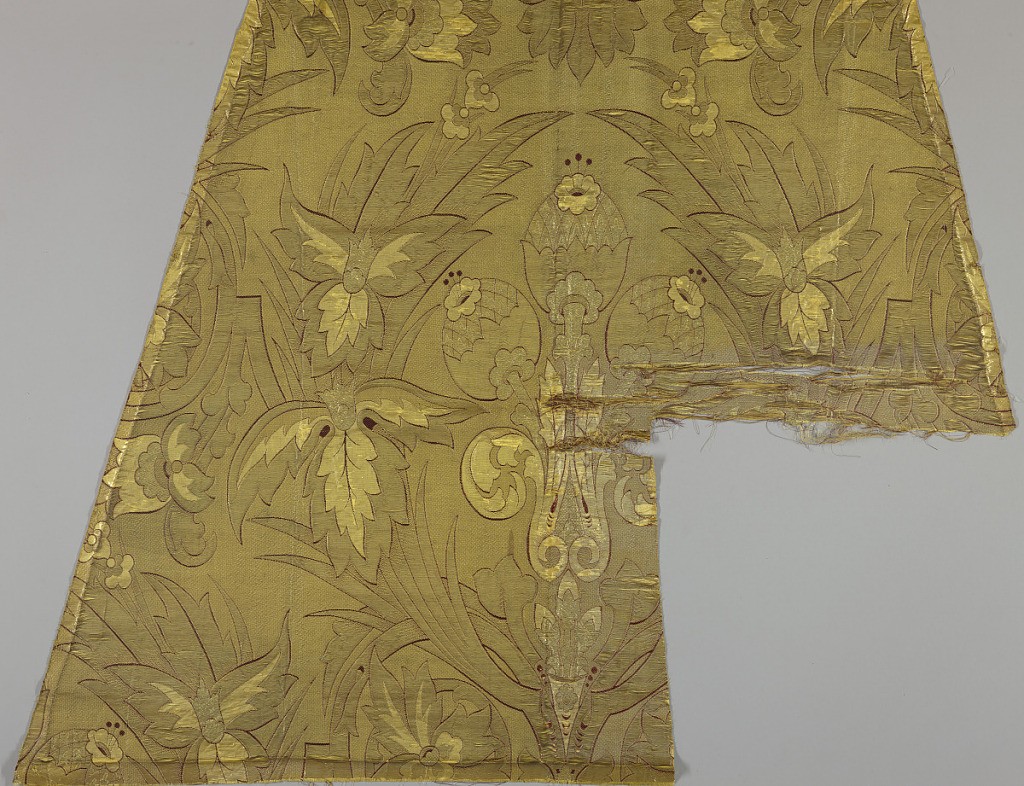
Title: Fragments
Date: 19th century
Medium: silk, metallic thread Technique: 8-harness satin patterned by a 3/1 twill supplementary fabric structure and brocaded supplementary wefts bound with the supplementary fabric structure, one of the wefts of the supplementary fabric is bound by the warps of the foundation fabric for a change in surface effect, the foundation fabric is entirely covered by the wefts of the supplementary fabric–it acts as a support for the gold
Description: Fragment of a formal, symmetrical pattern of long pointed leaves framing a stem with three globe-like blossoms. The pattern is in shades of gold outlined in deep red.